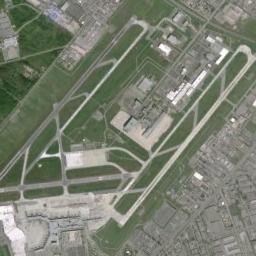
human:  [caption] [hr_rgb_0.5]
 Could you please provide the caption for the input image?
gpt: A complex airport with many runways and buildings is surrounded by a residential area and green farmland .

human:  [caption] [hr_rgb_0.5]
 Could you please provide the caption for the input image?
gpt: An airport with some staggered runways, Buildings and a terminal on the lawn and some buildings arranged neatly beside .

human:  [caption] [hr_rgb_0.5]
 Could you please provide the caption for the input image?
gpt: There is an airport and its surrounding construction facilities .

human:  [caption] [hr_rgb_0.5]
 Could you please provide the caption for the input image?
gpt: The airport runway is flanked by grass .

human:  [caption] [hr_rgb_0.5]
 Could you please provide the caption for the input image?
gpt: Most of the buildings at this airport have gray roofs .